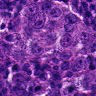
Metastatic tissue present: yes